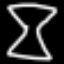
Label: hourglass